Question: I'm all about code reuse. One of the best ways in .NET/Mono is to create a class library. I have a few custom UIViews that I would like to place in a class library (.dll) so that I can redistribute it but for some reason I am not able to create a project that references monotouch from a stand-alone library. The only way to reference it is to create a full blown iPhone project -- not what I want.
Any help would be appreciated.

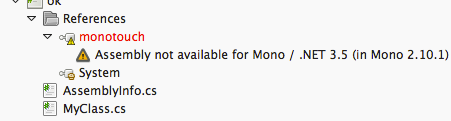
Answer: Under MonoDevelop project types C#->iPhone and iPad, I have
- - - - - - - -
You want MonoTouch Library Project. This will compile a DLL that can be referenced in another MonoTouch project.
I know this works because I have 2 projects that reference a DLL I created just for the benefit of reusing code.